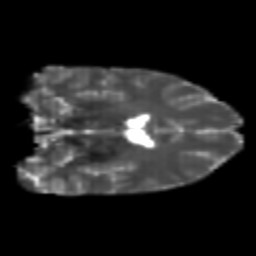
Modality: T2w
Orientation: coronal
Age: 20
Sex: female
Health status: healthy
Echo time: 0.074 s